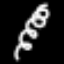
Label: squiggle